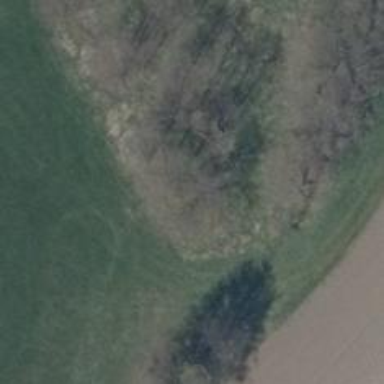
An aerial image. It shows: Row of trees in natural setting.